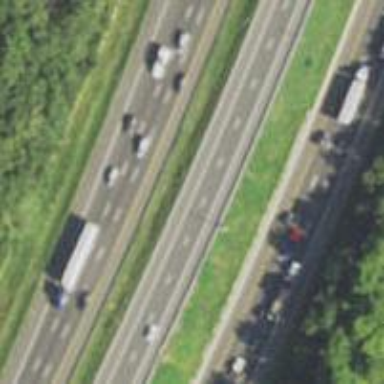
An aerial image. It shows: Asphalt motorway.